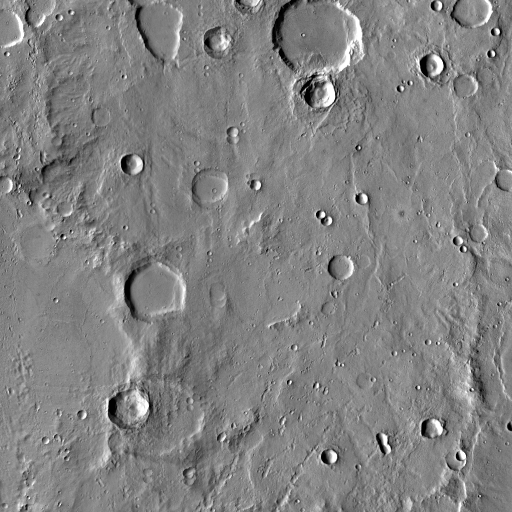
Crater classes present: Background, Other, Layered, Buried, Secondary